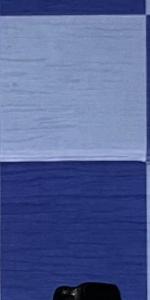
Label: Empty